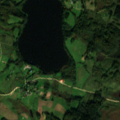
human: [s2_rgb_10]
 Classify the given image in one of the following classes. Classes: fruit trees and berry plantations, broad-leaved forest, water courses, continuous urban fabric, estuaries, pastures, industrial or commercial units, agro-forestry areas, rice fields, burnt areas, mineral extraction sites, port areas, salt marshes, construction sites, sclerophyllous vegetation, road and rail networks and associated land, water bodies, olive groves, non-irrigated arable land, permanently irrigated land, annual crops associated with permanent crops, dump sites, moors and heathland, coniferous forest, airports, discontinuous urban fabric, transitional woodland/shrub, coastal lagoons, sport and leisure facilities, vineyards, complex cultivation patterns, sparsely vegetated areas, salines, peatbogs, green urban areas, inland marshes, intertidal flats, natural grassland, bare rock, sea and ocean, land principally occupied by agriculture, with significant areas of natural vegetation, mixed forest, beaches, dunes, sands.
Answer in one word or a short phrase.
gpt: land principally occupied by agriculture, with significant areas of natural vegetation, broad-leaved forest, water bodies